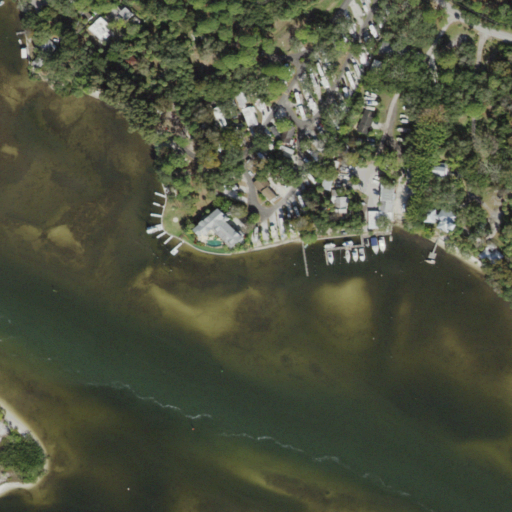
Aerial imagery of cape in Florida named Hickory Point containing open water, low intensity development, open development, medium intensity development, evergreen forest, herbaceous wetlands, high intensity development, and woody wetlands